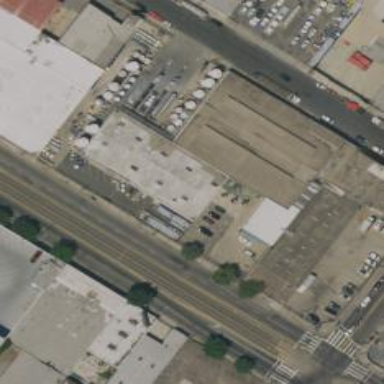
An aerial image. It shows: Warehouse.